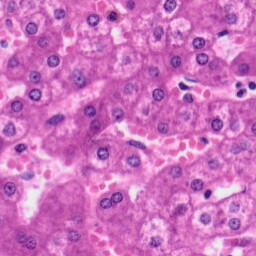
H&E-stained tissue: Liver